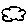
Label: cloud